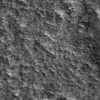
Atmospheric dust classification: not_dusty